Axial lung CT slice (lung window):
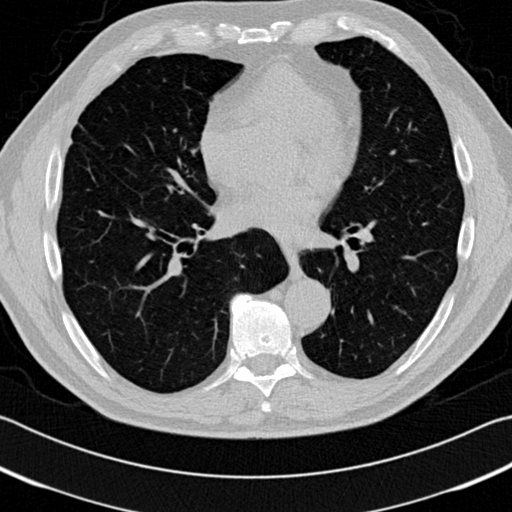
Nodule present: no